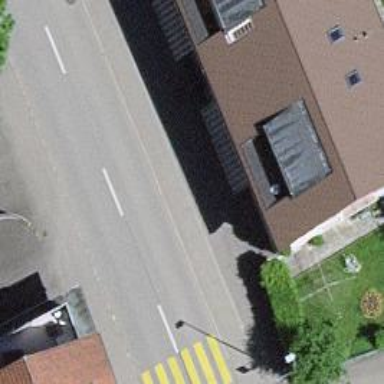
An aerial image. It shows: Building.